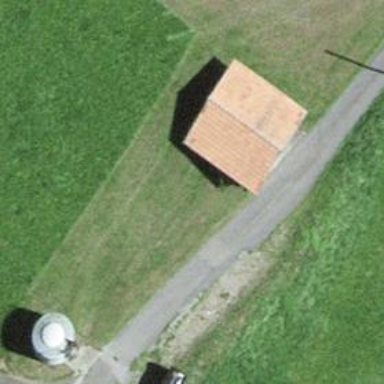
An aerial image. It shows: Garage building.